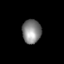
Tissue: skin
Cell type: Epithelial cells
Senescence score: 0.2453
Nuclear area (px): 444
Mean DAPI intensity: 132.295